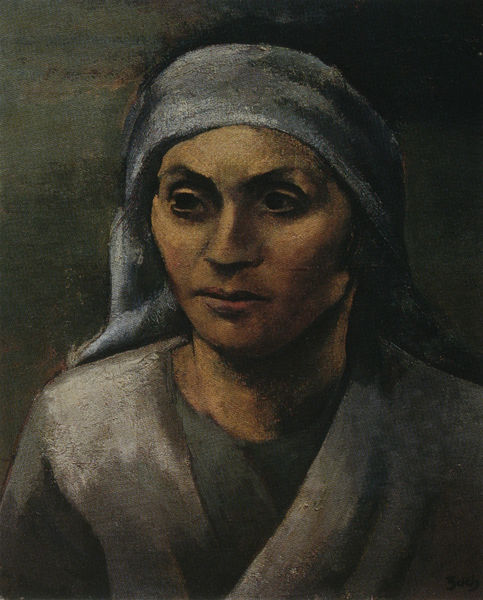
Titel: Französische Arbeiterfrau
Künstler: Franziska Zach
Standort: Wien
Institution: Historisches Museum der Stadt Wien
Schlagwörter: blau, dunkel, gemälde, kopf, schatten, umhang, weiß, gelb, grün, impressionismus, mädchen, ocker, braun, frau, grau, hell, hintergrund, kleid, kreide, licht, mund, nase, pastell, profil, schwarz, blick, dame, rot, tuch, beige, expressionismus, flächig, haube, hemd, jacke, jung, arm, augen, blass, bluse, gesicht, kragen, stirnband, bildnis, hals, portrait, porträt, signatur, öl, pastos, gewand, mantel, stoff, augenbrauen, bruststück, lippen, rosa, traurig, kopfbedeckung, magd, wangen, düster, moderne, bäuerin, modern, monochrom, linien, ölgemälde, blue, oil, red, white, black, collar, dark, dress, duktus, face, gray, green, grey, hair, nose, painting, woman, kopftuch, impressionistisch, ernst, streng, büste, melancholisch, weste, munch, schlicht, schraffuren, konturen, nonne, kittel, sad, silver, picasso, man, head, vorderansicht, sisley, eyes, lichtquelle, sprechend, gaze, angespannt, chin, coat, mouth, scarf, brau, stumpf, umrisslinien, person, human, clothes, neck, art, eye, headscarf, headband, lip, lips, shadows, cheek, eyebrows, arbeiterin, forehead, shirt, eyebrow, veil, musnd, bauerin, bedacht, forderansicht, frauenprofil, gestreßt, mun, stern, throat, tunic, lipstick, nostril, intense, nostrils, cheekbones, dünster, scarfe